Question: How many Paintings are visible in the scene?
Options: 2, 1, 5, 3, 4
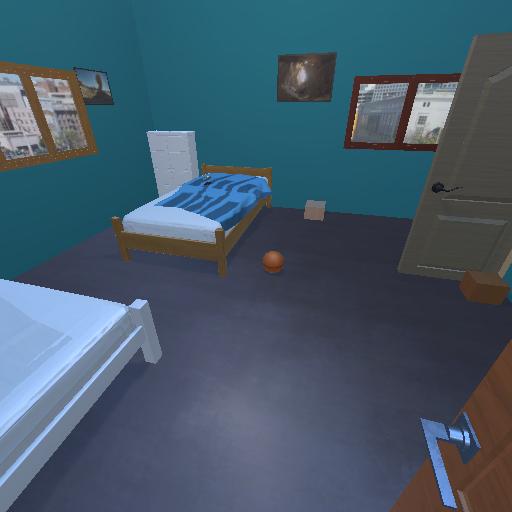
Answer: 2